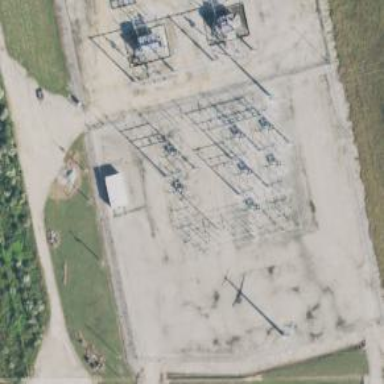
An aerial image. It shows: Switch used for power control.